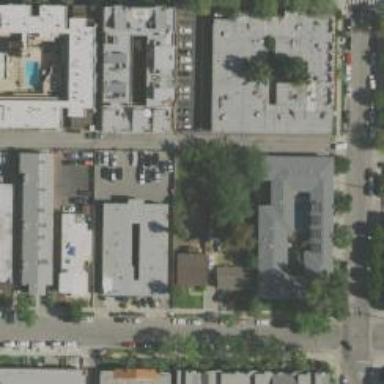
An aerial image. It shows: Alley classified as service road.